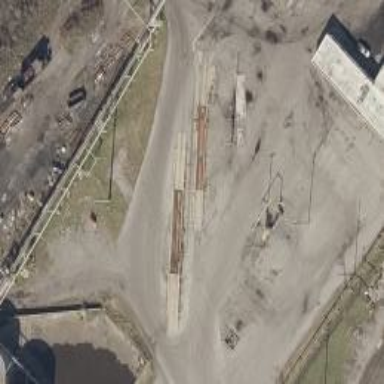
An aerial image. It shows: Weighbridge facility.